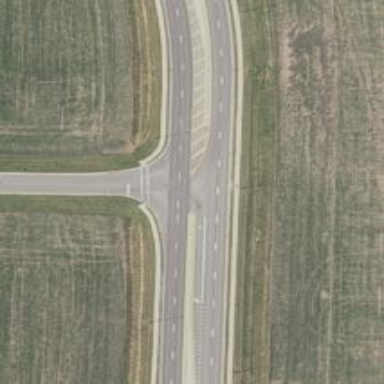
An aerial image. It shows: Uncontrolled road crossing with markings in the form of lines.